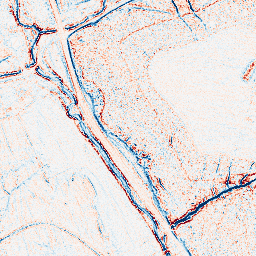
Category: edge_preserving
Decomposition family: anisotropic_diffusion
Decomposition parameters: iterations: 5
kappa: 10
gamma: 0.1
Upsampling method: bspline
Upsampling parameters: scale: 2
Upsampling scale: 2